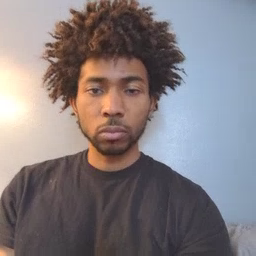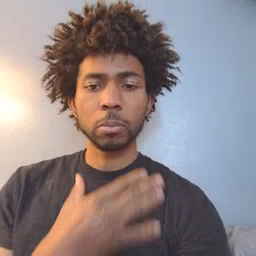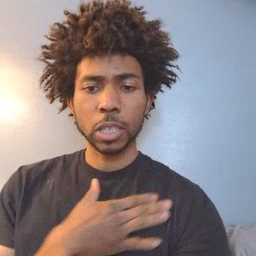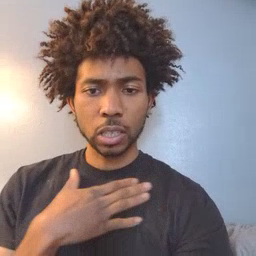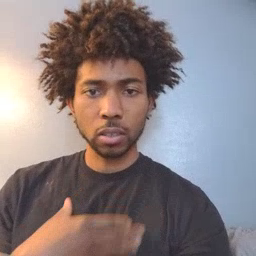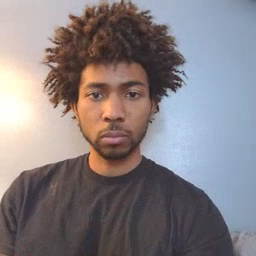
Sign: please